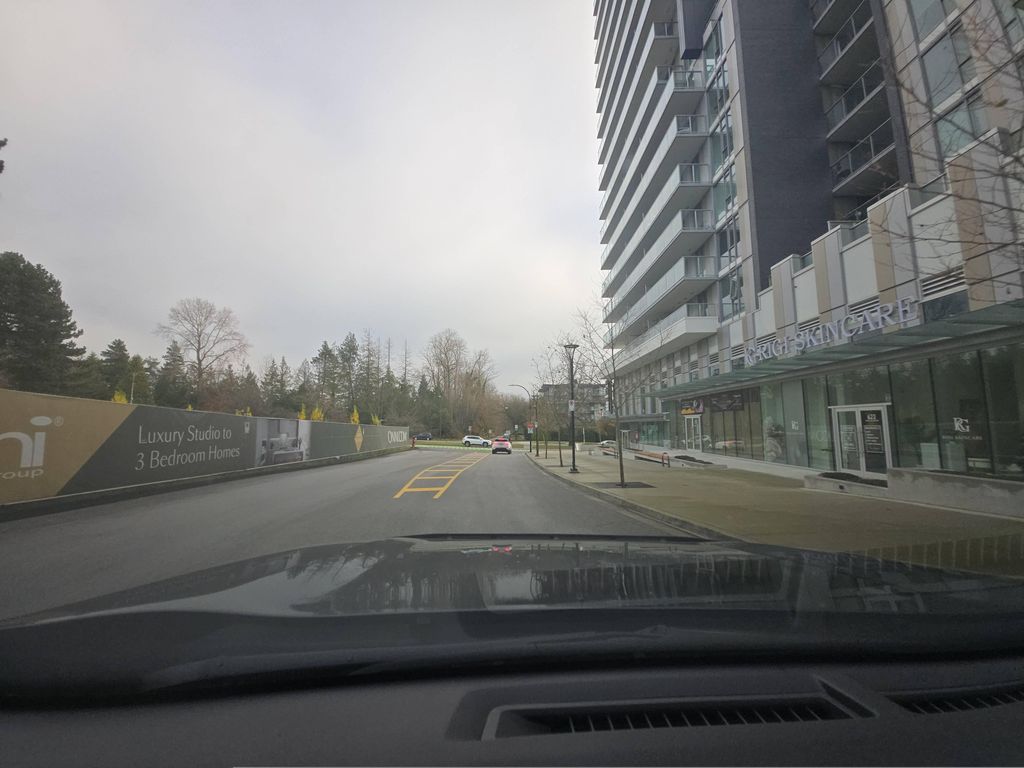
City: vancouver